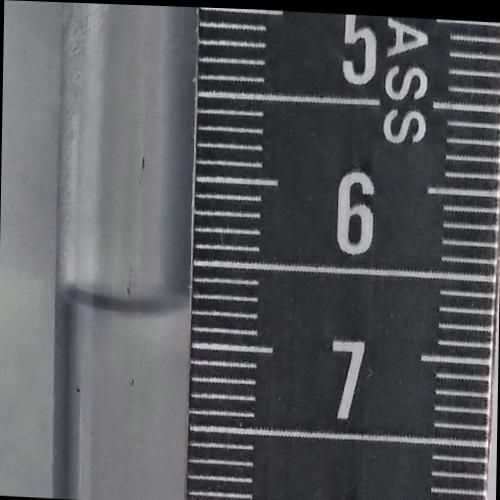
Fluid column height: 6.8 cm